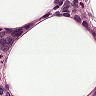
Metastatic tissue present: yes